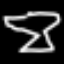
Label: hourglass